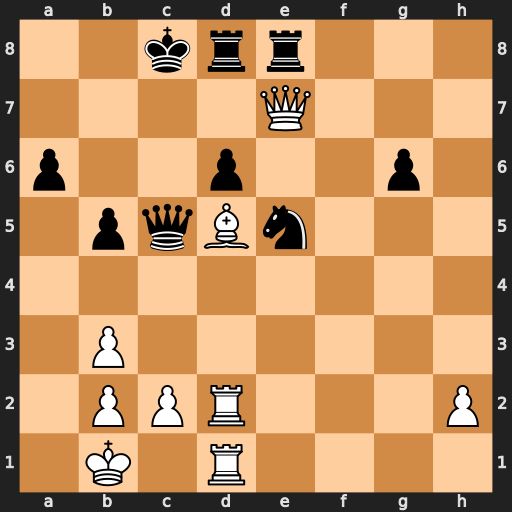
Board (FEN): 2krr3/4Q3/p2p2p1/1pqBn3/8/1P6/1PPR3P/1K1R4
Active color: w
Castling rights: -
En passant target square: -
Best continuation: Qb7#